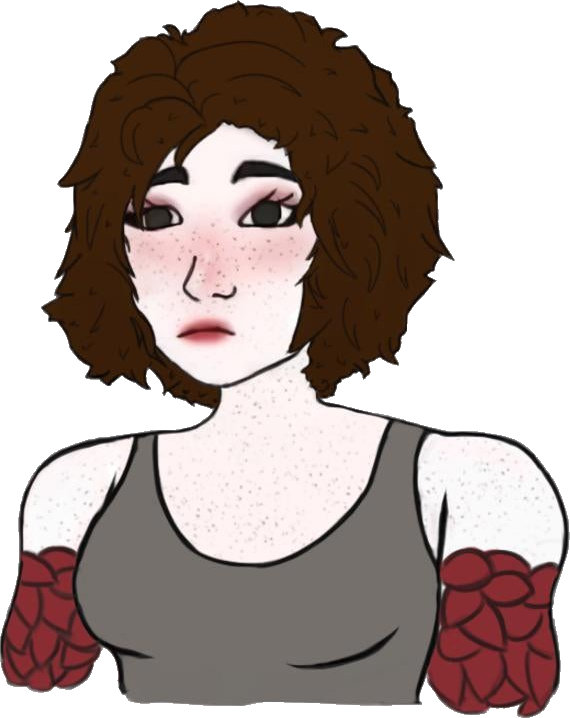
Label: 5_Doomer_Girl